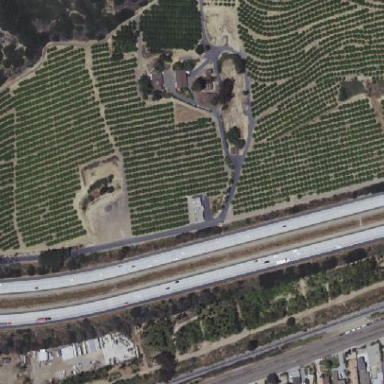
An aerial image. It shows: Orchard filled with lemon trees.